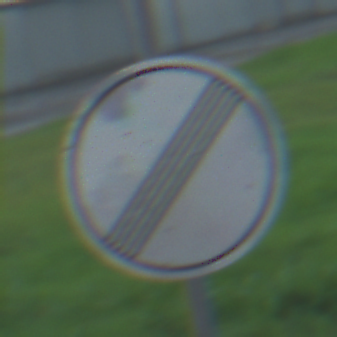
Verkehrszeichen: EndeSaemtlicherBegrenzungen
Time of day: Midday
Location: Outdoor (Suburban)
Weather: Overcast
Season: NotSpecified
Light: Natural